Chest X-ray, PA view. Patient: 59 years old, sex M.
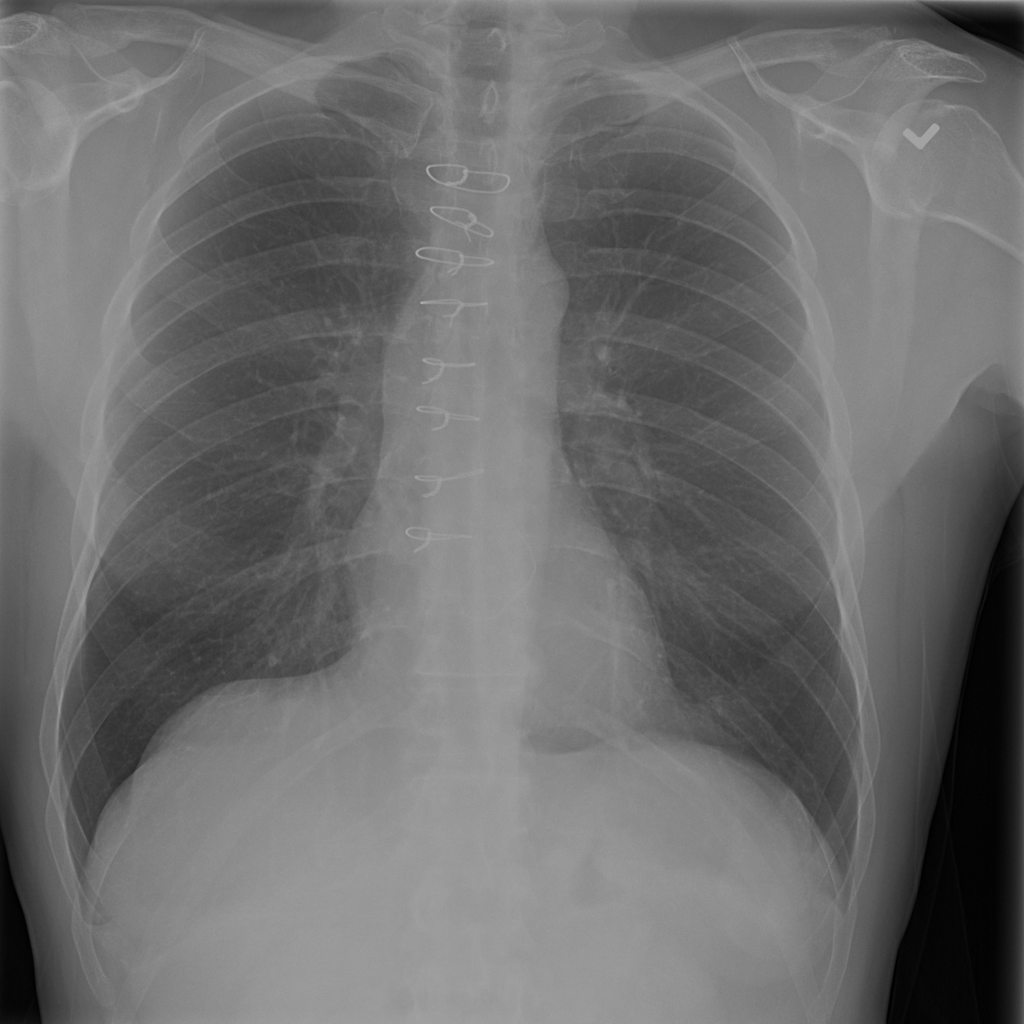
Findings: No Finding